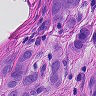
Metastatic tissue present: yes